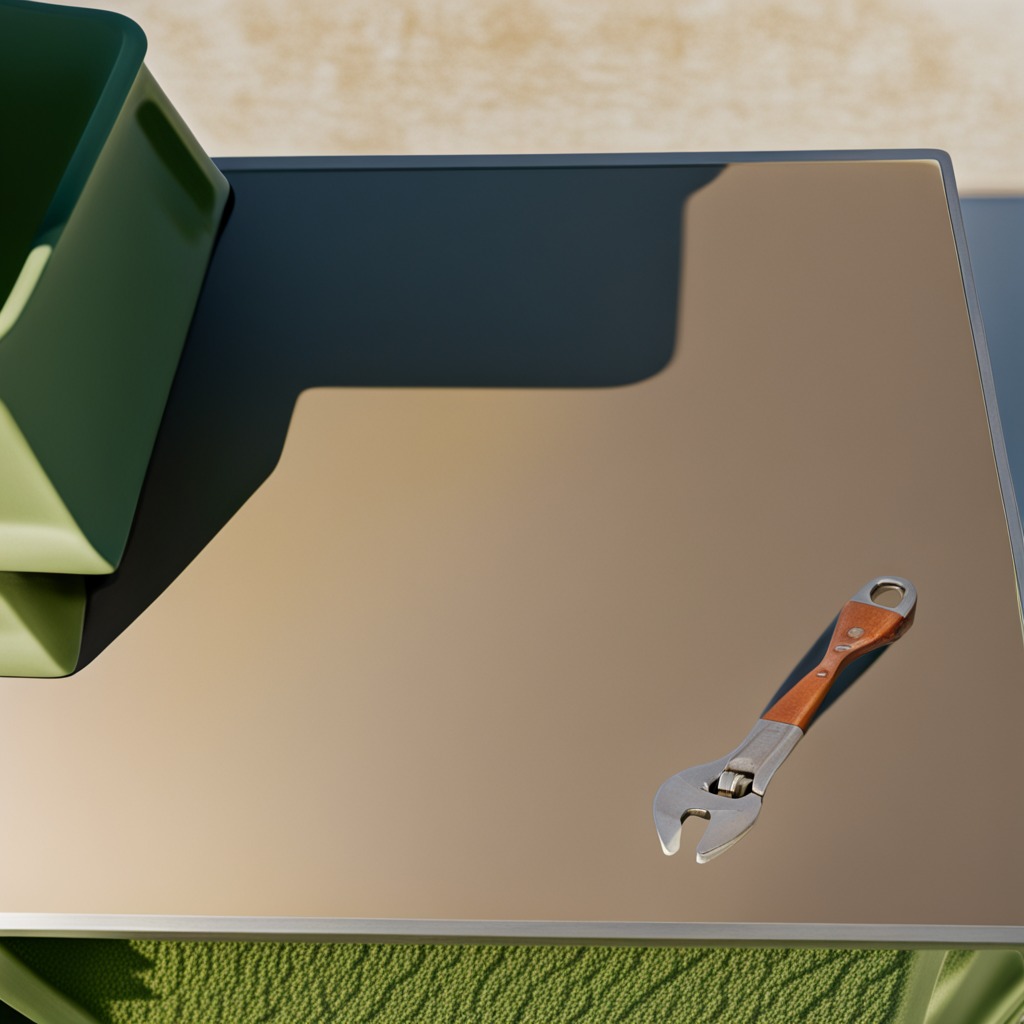
A wrench is lying on a clean utility table in a temporary outdoor tool station afternoon light present textured surface